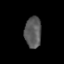
Tissue: skin
Cell type: Epithelial cells
Senescence score: 0.2545
Nuclear area (px): 508
Mean DAPI intensity: 89.553